二年级 · 组合数学

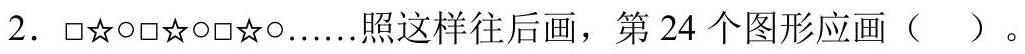
A. $\square$
   B. $\circ$
   C. is
答案: B